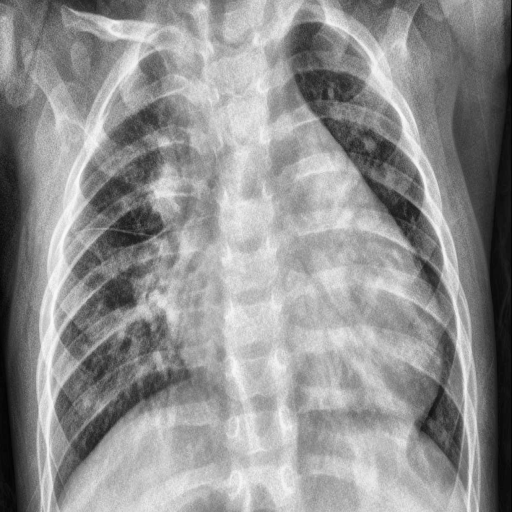
Finding: PNEUMONIA